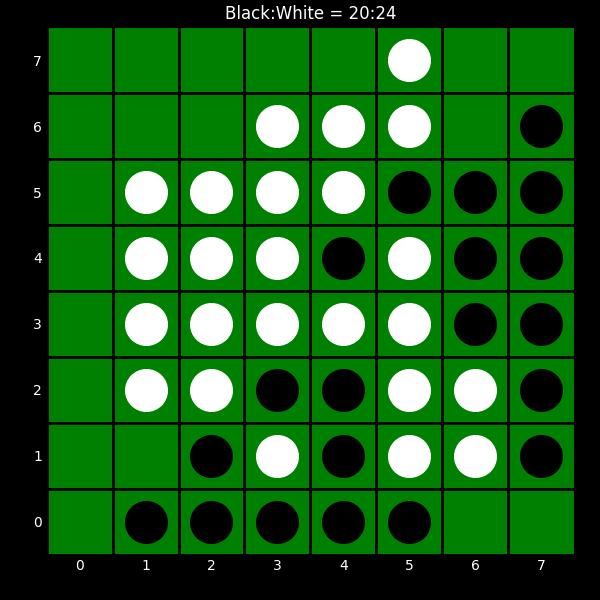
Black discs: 20
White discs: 24